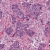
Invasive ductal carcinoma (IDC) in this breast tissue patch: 1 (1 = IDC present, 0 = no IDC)